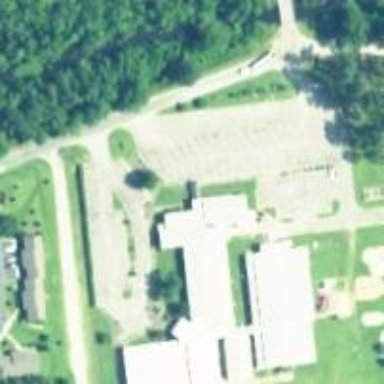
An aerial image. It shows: School.